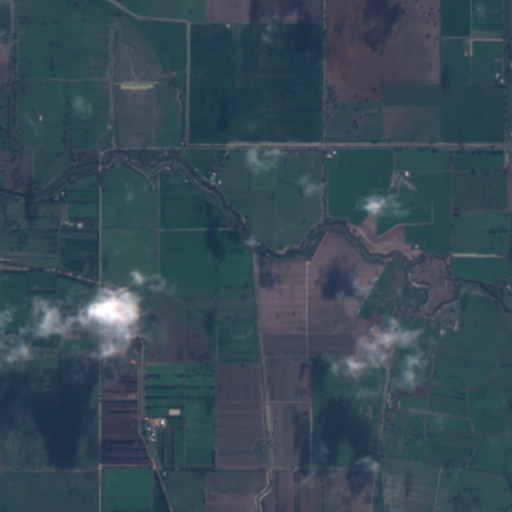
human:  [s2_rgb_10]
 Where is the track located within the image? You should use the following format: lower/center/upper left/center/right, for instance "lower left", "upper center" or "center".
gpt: There is no track in the image.